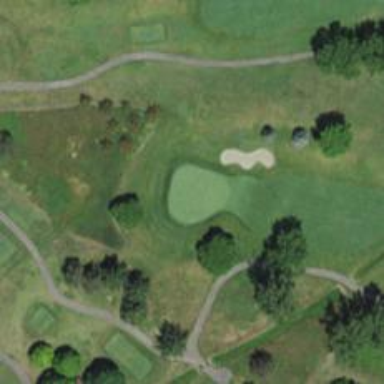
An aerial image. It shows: Golf hole.